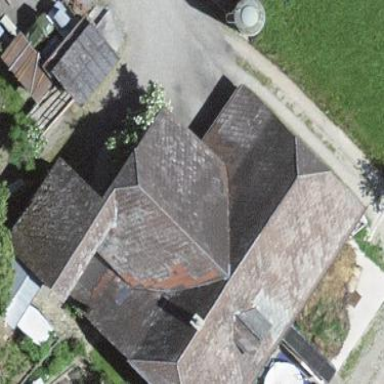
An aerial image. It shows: Farm building.